Question: Hello I am trying to order the bars in ggplot2.
This is the 'New' dataframe:
'''
Mb category reason
585.79 All Known
170.55 All New
126.67 Overlapped New
252.29 Overlapped Known
10.95 Reciprocal New
37.89 Reciprocal Known
40.27 Absolute New
118.58 Absolute Known
'''
This is the plot script:
'ggplot(New, aes(factor(reason), Mb, fill = category)) + geom_bar(stat="identity" , position = "dodge") + scale_fill_brewer(palette = "Set1") + theme(axis.title.x = element_blank()) + theme(text = element_text(size=15)) + theme(legend.title = element_blank())'

I would like to organize the bars from the bigger to the smaller bar. I had tried:
'''
ggplot(New, aes(factor(reason), Mb, fill = category)) +
geom_bar(stat="identity" , position = "dodge") +
scale_fill_brewer(palette = "Set1") + theme(axis.title.x = element_blank()) +
theme(text = element_text(size=15)) + theme(legend.title = element_blank()) +
scale_x_discrete(limits=c("All","Overlapped", "Absolute", "Reciprocal"))
'''
However, I got the error.
Any ideas? Thank you very much.
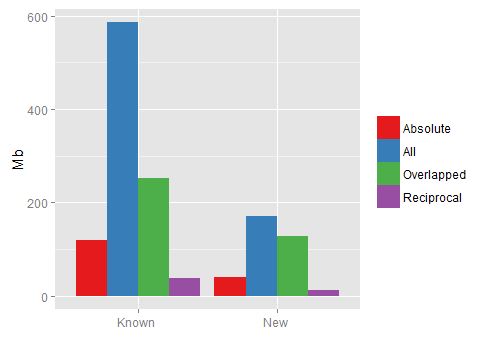
Answer: Here is one way:
'''
library(ggplot2)
New$category <- with(New,reorder(category,Mb,function(x)-max(x)))
ggplot(New, aes(factor(reason), Mb, fill = category)) +
geom_bar(stat="identity" , position = "dodge") +
scale_fill_brewer(palette = "Set1") +
theme(axis.title.x = element_blank()) +
theme(text = element_text(size=15)) +
theme(legend.title = element_blank())
'''

Basically, we're reordering the factor levels based on the values in the 'Mb' column.